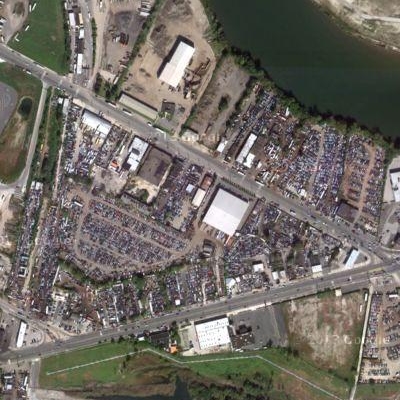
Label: gParking